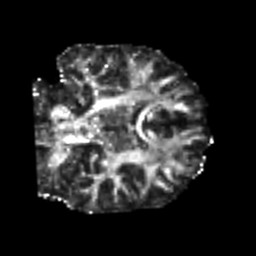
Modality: FA
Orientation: coronal
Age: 26
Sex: male
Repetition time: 8.4 s
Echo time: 0.09 s